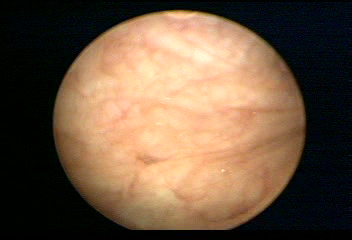
Modality: WLC
Class: Normal mucosa
Bladder cancer association: No